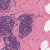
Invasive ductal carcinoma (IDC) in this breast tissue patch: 0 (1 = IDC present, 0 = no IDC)